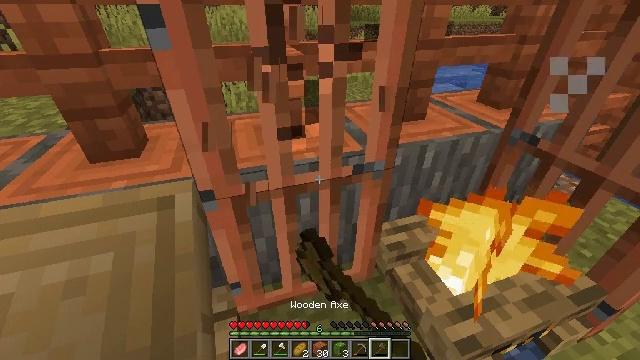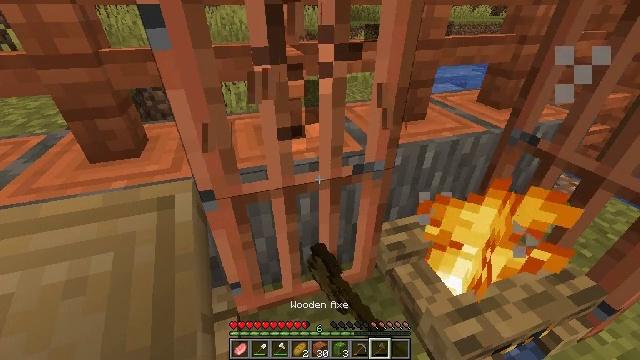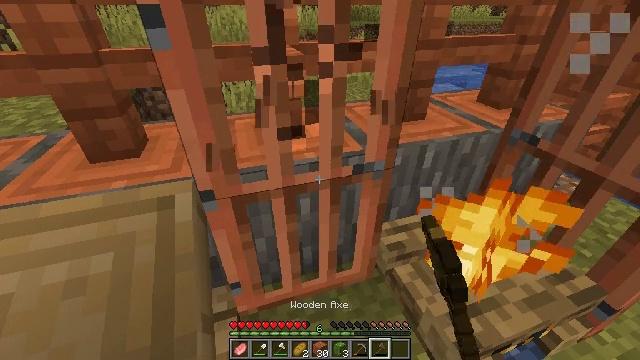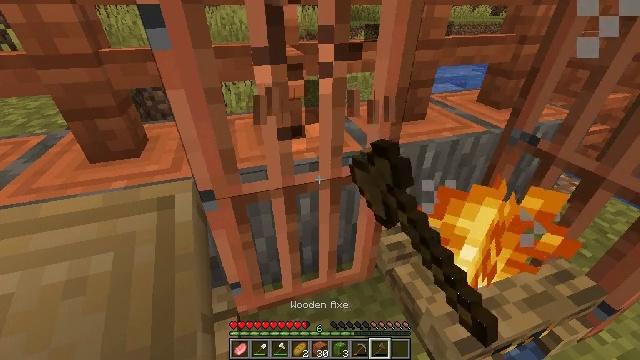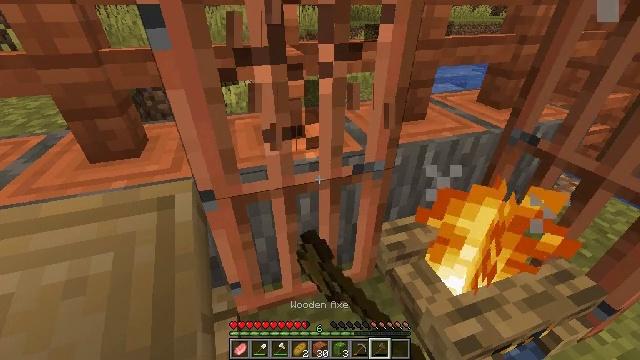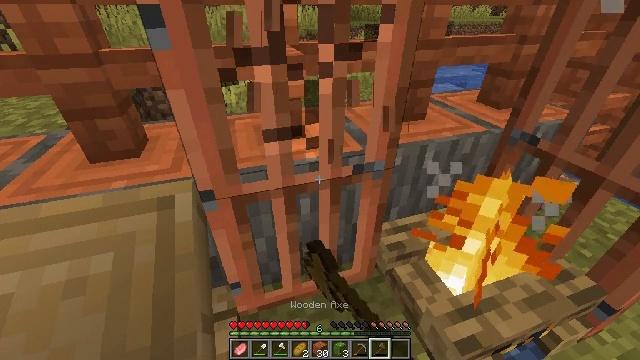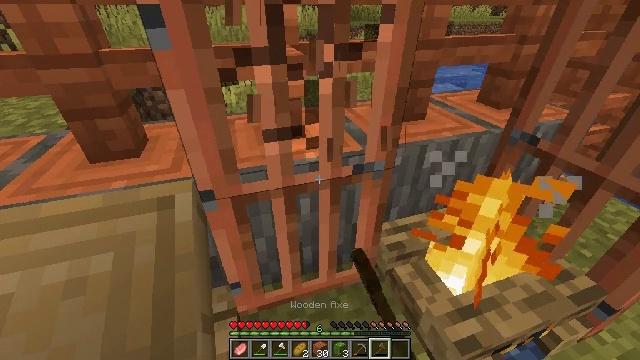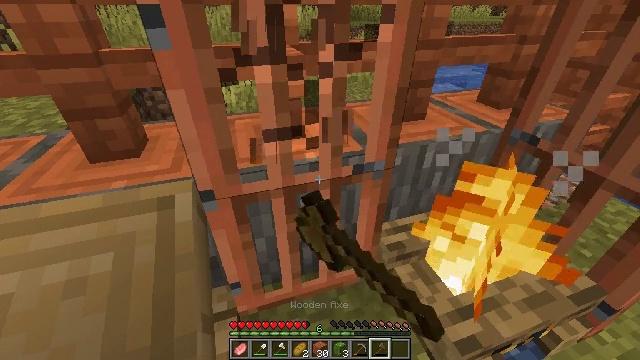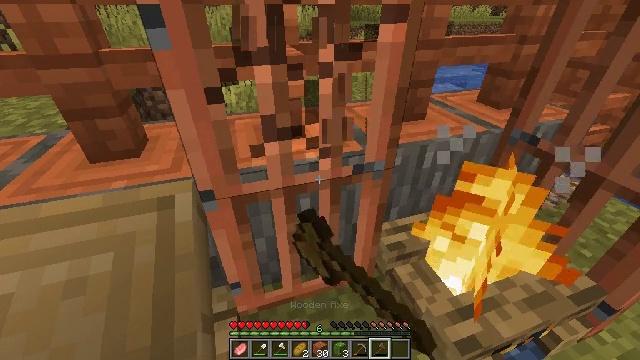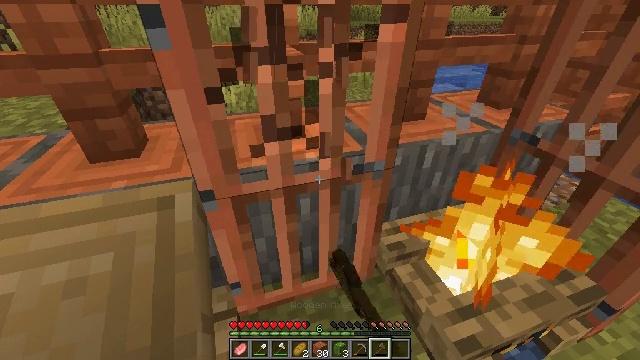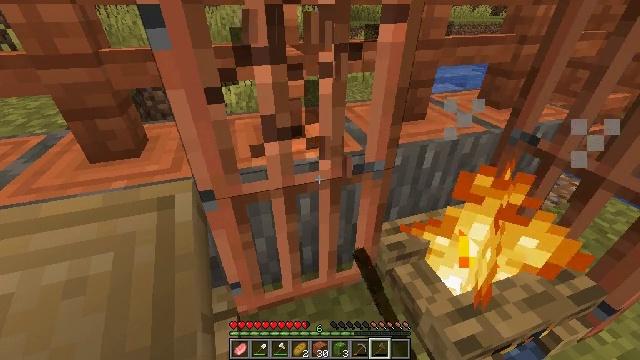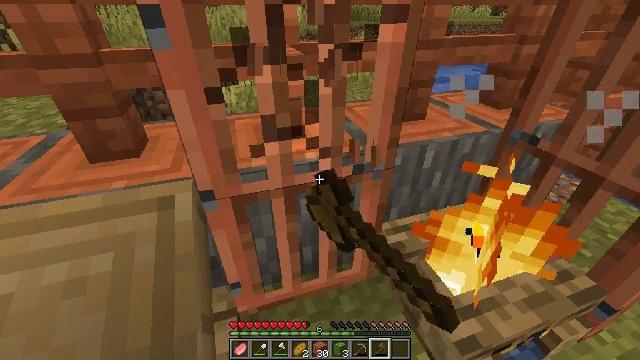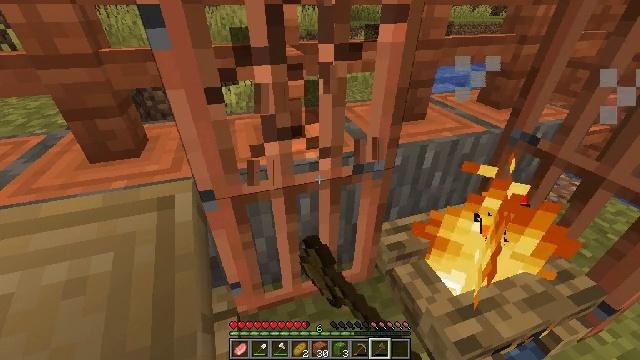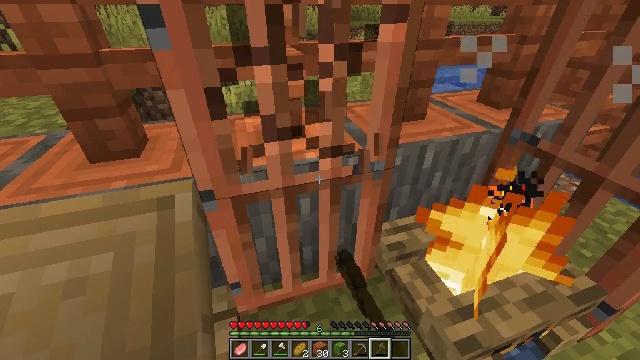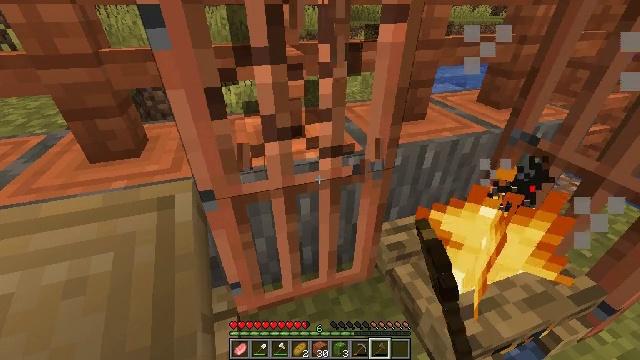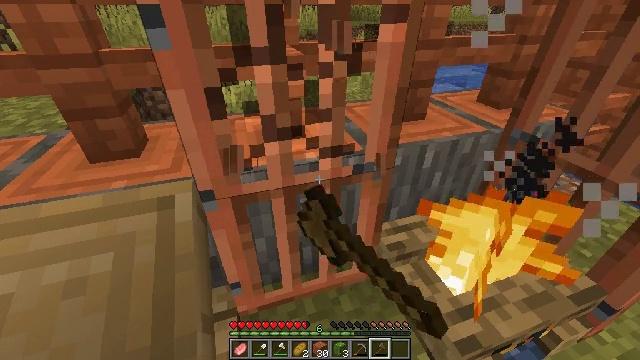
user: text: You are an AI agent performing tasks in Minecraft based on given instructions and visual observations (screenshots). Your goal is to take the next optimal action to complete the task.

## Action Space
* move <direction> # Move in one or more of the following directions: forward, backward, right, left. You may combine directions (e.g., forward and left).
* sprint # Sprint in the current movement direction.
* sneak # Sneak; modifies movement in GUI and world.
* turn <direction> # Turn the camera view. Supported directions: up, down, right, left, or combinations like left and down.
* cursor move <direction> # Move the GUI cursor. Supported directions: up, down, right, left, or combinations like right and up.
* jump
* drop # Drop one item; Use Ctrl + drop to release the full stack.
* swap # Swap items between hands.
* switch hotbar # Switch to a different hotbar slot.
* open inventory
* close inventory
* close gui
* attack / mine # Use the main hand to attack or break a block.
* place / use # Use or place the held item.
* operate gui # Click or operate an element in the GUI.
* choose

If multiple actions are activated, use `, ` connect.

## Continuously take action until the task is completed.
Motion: motion action
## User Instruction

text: Mine the acacia door to collect it.
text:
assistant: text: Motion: attack / mine
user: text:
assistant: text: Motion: attack / mine
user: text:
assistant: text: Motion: attack / mine
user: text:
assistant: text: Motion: attack / mine
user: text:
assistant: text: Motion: attack / mine
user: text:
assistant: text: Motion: attack / mine
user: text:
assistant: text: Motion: attack / mine
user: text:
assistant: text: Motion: attack / mine
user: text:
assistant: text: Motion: attack / mine
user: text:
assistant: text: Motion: attack / mine
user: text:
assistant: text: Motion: attack / mine
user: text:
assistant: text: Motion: attack / mine
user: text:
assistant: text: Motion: attack / mine
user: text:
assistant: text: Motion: attack / mine
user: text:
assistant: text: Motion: attack / mine
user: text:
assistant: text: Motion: attack / mine
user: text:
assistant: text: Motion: attack / mine
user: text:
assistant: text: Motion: attack / mine
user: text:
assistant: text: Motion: attack / mine
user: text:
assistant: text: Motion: attack / mine
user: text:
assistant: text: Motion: attack / mine
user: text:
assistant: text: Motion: attack / mine
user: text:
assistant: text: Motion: attack / mine
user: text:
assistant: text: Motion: attack / mine
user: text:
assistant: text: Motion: attack / mine
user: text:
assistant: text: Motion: attack / mine
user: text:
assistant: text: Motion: attack / mine
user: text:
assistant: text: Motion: attack / mine
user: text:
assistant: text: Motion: attack / mine
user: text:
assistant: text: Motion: attack / mine